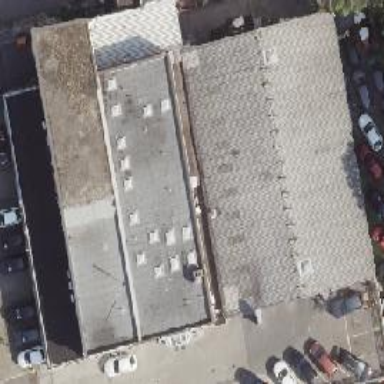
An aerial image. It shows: Building that houses car shop.